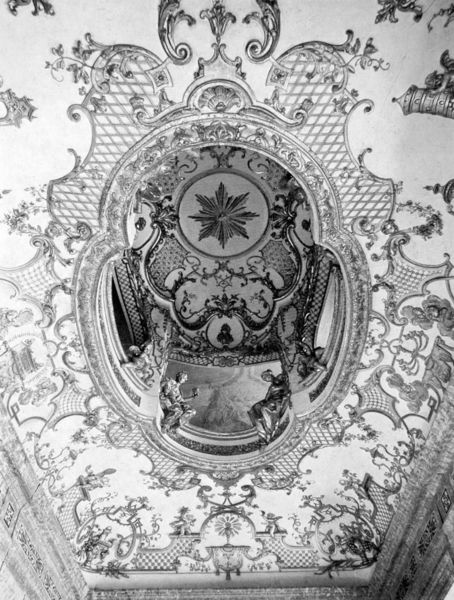
Titel: Kammerkapelle, Deckenstuck
Künstler: Johann Baptist Zimmermann
Standort: Oberschleißheim
Institution: Neues Schloß Schleißheim
Schlagwörter: blätter, gemälde, himmel, weiß, gelb, blume, blumen, fenster, frankreich, geschwungen, grau, hell, laterne, licht, paris, raum, schmuck, schwarz, stützen, blüten, haus, schloss, malerei, muster, ornament, wand, barock, rahmen, bild, innenraum, spiegel, brüstung, gitter, kirche, sonne, gold, decke, rokkoko, pflanzen, rokoko, oval, turm, engel, ranken, skulptur, deutschland, balkon, relief, italien, formen, linien, empore, rand, saal, figuren, kuppel, dekoration, bordüre, detail, symmetrie, dekor, floral, ornamente, verzierung, stuck, geländer, plastik, galerie, foto, fotografie, photographie, gewölbe, durchblick, türme, stern, balustrade, form, schwarzweiss, sterne, loch, kunst, fries, rauten, schnörkel, öffnung, skulpturen, statuen, voluten, rosette, umlauf, ster, deckengemälde, fresko, zier, zierde, schnecken, roccoco, oranament, putten, durchbruch, décor, fleurs, ornamentik, nature, netz, durchbrochen, sakral, vertiefung, fleur, fresco, pass, kassette, groteske, deckenmalerei, spätbarock, barok, architecture, rocaille, vierpass, neogotik, grotesken, katholisch, ange, heiliger geist, ellipse, deckenfresko, vierblatt, rockoko, feuilles, entrelacs, deckenbild, gitterlinien, rome, roccaille, gitterwerk, stuckdekor, plafond, deckenansicht, deckenfrsko, kurviert, malteserkreuz, naples, raumdecke, saaldecke, feuille, stuckarbeit, deckengemälde stuck, verzierung scheinperspektive, figuren saal, deckengemälde zweistufig, säulen mit heiligen, schneckenform, fresscco, entrelac, bassgeigen, deckenmalereien